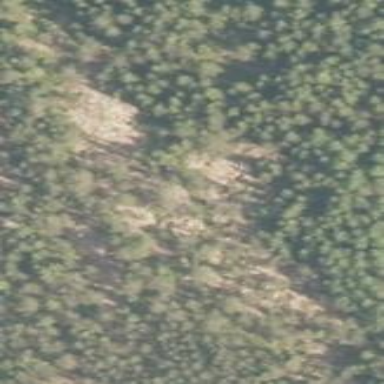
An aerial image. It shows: Landscape of bare rock.